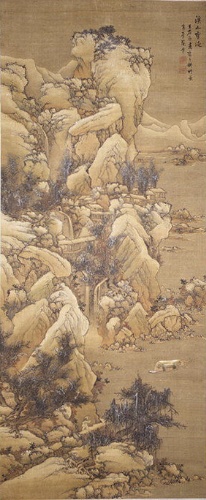
Title: 明/清　藍孟　溪山雪泛圖　軸|Boating amid Snowy Streams and Mountains
Artist: Lan Meng
Artist bio: ca. 1614–after 1671
Date: mid-17th century
Object type: Hanging scroll
Classification: Paintings
Medium: Hanging scroll; ink and color on silk
Culture: China
Period: Ming (1368–1644) or Qing dynasty (1644–1911)
Dimensions: Image: 90 x 37 1/4 in. (228.6 x 94.6 cm)
Department: Asian Art
Credit line: Gift of John and Lili Bussel Family,1996
Accession year: 1996
Repository: Metropolitan Museum of Art, New York, NY
Tags: Mountains|Landscapes